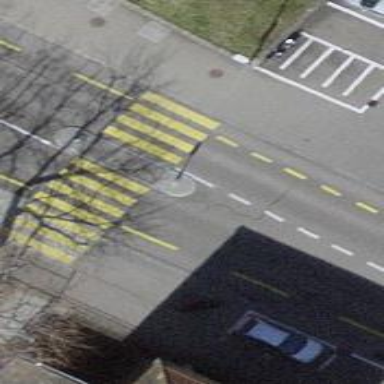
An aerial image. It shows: Residential road with asphalt surface and designated cycle lane.